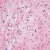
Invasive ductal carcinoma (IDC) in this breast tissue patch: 1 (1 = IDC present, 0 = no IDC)